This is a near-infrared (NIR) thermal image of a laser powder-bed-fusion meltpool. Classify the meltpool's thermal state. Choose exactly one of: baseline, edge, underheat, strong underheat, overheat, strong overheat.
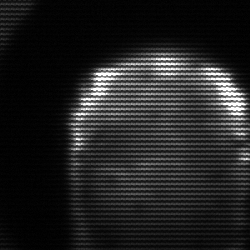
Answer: edge